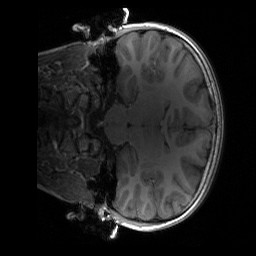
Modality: T1w
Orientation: coronal
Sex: male
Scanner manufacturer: siemens
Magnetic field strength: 3 T
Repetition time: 1.9 s
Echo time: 0.00243 s